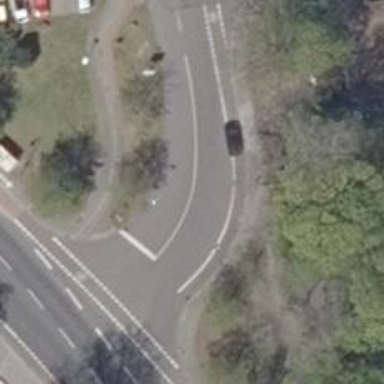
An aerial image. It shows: Residential road with asphalt surface and sidewalks on both sides. There is cycle lane on the left and cycle track on the right.